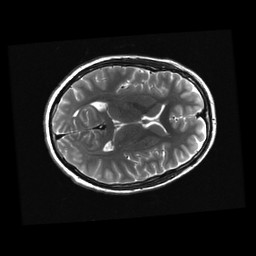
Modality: T2w
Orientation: axial
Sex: male
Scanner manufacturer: ge
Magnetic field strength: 3 T
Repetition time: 5 s
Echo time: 0.1007 s